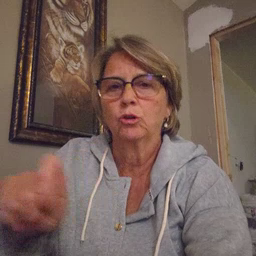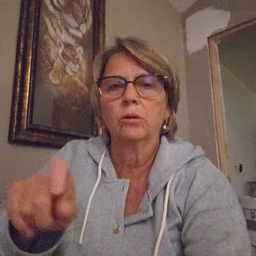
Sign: pencil